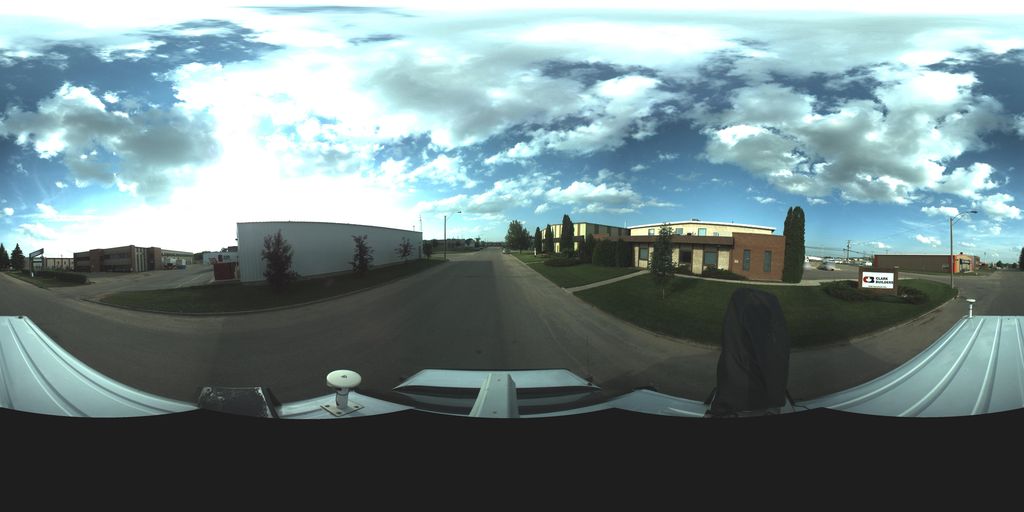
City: saskatoon